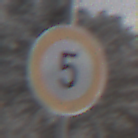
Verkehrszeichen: Geschwindigkeit5
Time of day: MorningAfternoon
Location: Outdoor (Nature)
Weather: PartlyCloudy
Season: Winter
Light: Natural